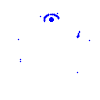
Particle: pion